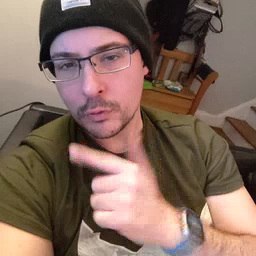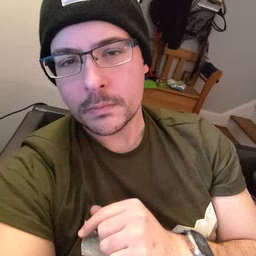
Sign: stuck